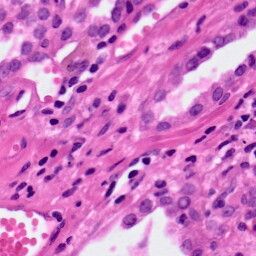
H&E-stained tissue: Lung